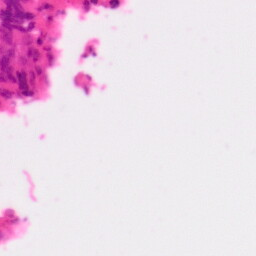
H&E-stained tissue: Colon